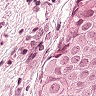
Metastatic tissue present: yes